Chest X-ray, PA view. Patient: 76 years old, sex F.
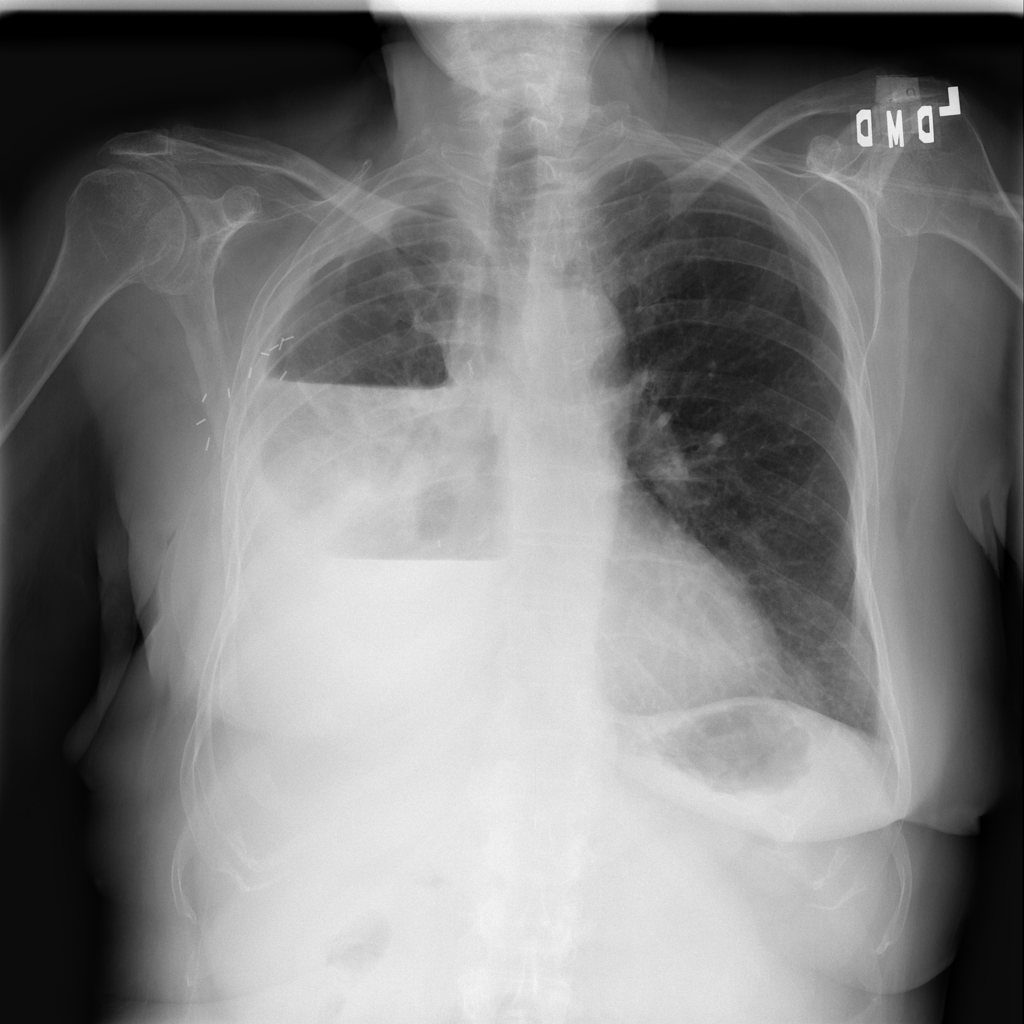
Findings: Effusion